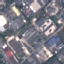
Label: Industrial